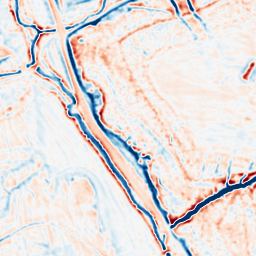
Category: multiscale
Decomposition family: dog_multiscale
Decomposition parameters: sigma_ratio: 1.4
n_scales: 3
base_sigma: 1
Upsampling method: sinc_blackman
Upsampling parameters: scale: 2
kernel_size: 8
Upsampling scale: 2